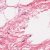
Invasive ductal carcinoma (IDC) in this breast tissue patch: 0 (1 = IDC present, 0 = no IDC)